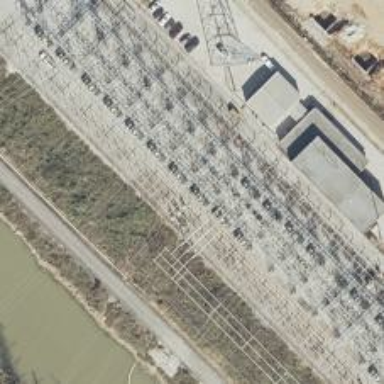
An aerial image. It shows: Switch used for power control.